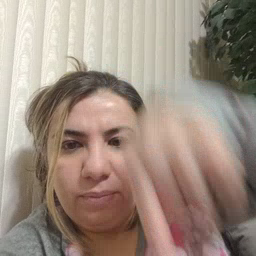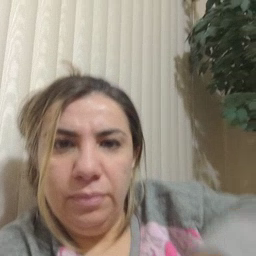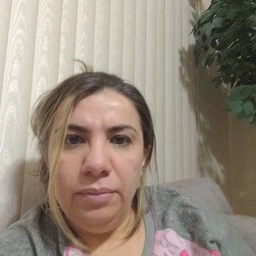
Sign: down